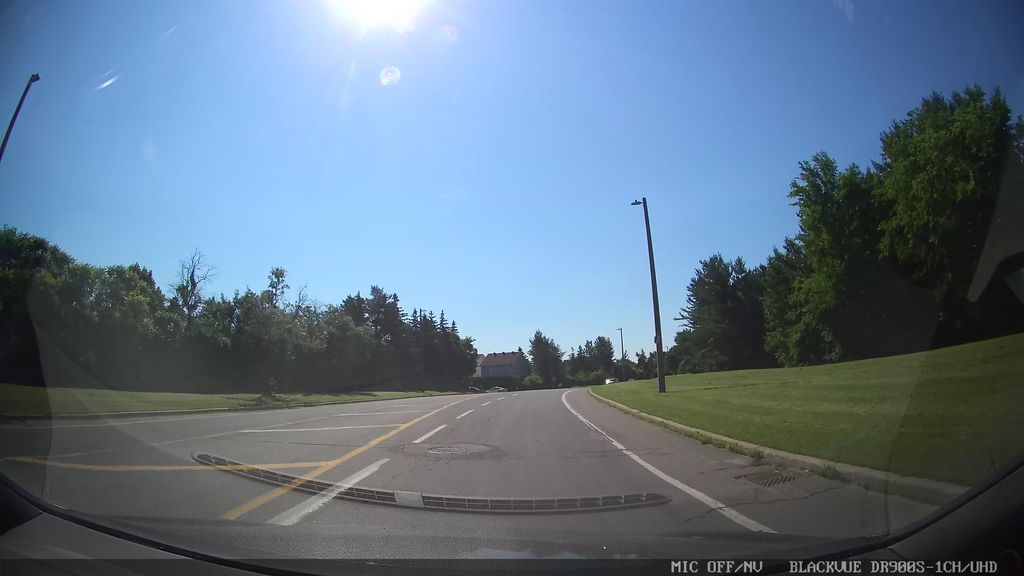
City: ottawa-gatineau